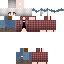
A female human skin with medium skin, wearing brown long hair dressed in a blue hoodie and blue pants, featuring a closed mouth.